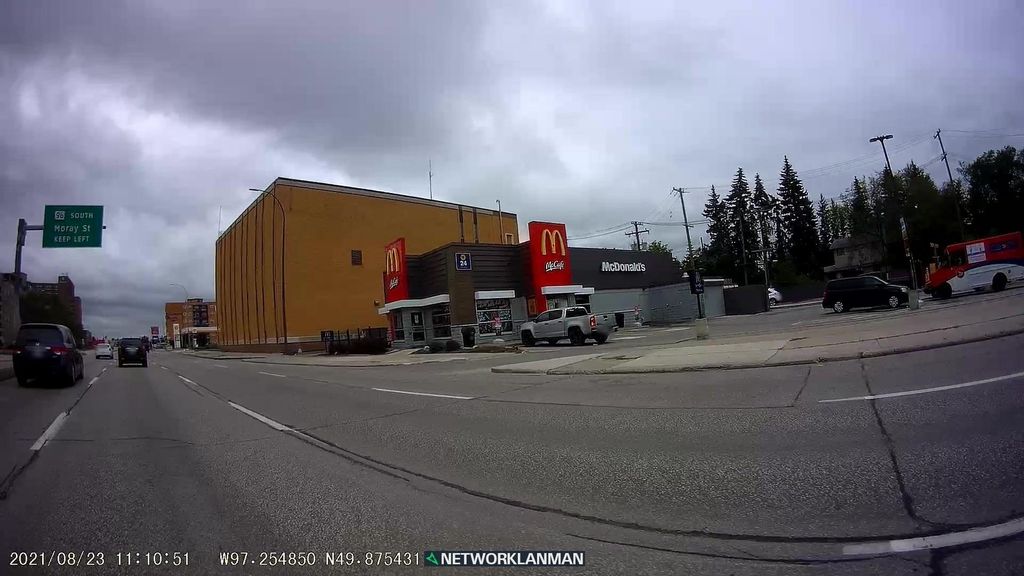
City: winnipeg